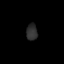
Tissue: prostate
Cell type: Myeloid cells
Senescence score: 0.6892
Nuclear area (px): 181
Mean DAPI intensity: 45.785